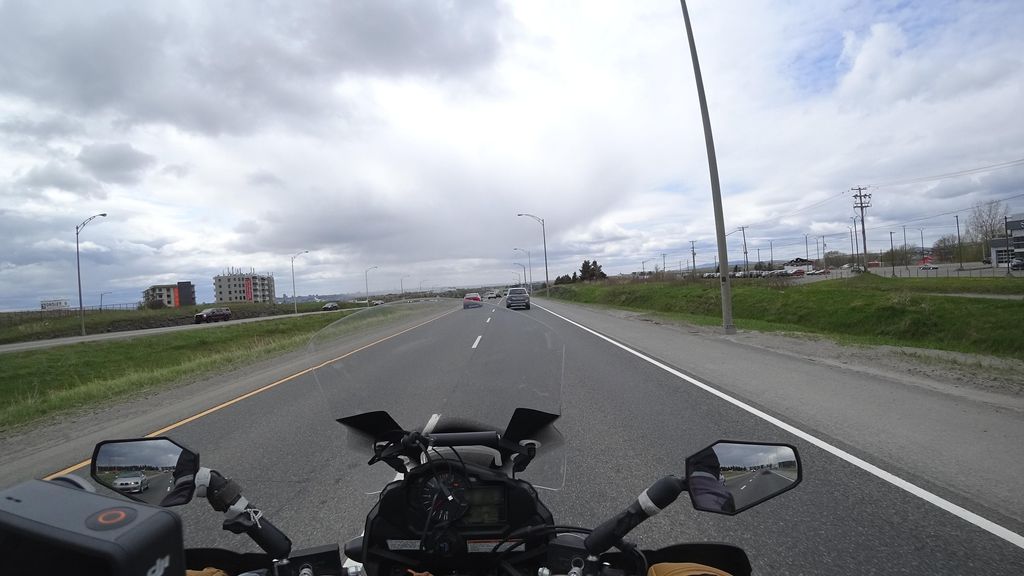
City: quebec_city